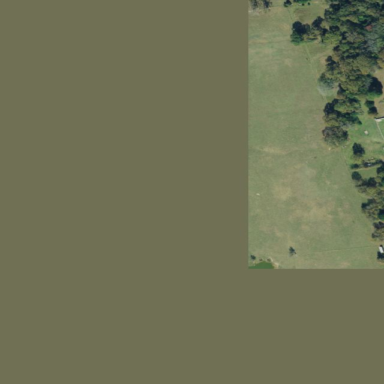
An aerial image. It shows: Pasture covered in meadow.